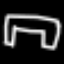
Label: bed